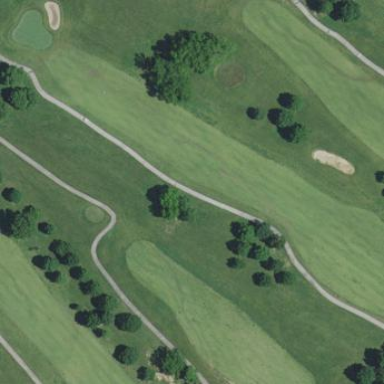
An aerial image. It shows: Golf fairway surrounded by grass.